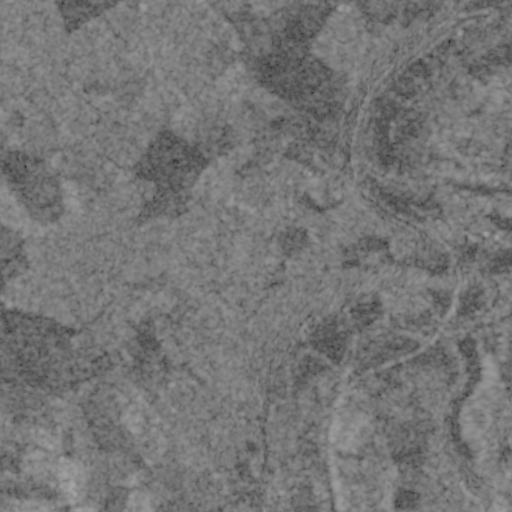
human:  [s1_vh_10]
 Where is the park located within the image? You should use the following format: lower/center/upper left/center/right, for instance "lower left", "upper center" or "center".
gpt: The park is located in the center right of the image.
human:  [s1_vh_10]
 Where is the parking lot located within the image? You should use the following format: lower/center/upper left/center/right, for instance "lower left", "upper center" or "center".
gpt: The parking lot is located in the center right of the image.
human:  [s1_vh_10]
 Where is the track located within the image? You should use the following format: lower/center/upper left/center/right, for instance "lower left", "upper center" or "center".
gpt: There is no track in the image.

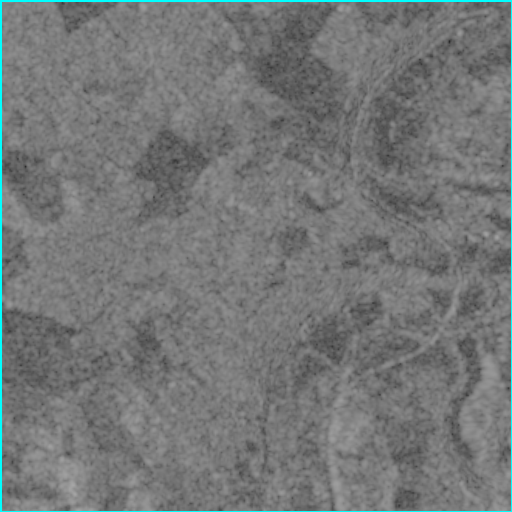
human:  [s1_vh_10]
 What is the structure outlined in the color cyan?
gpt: The structure outlined in cyan is a crop field.
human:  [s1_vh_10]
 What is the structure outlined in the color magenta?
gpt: There is no magenta outline.